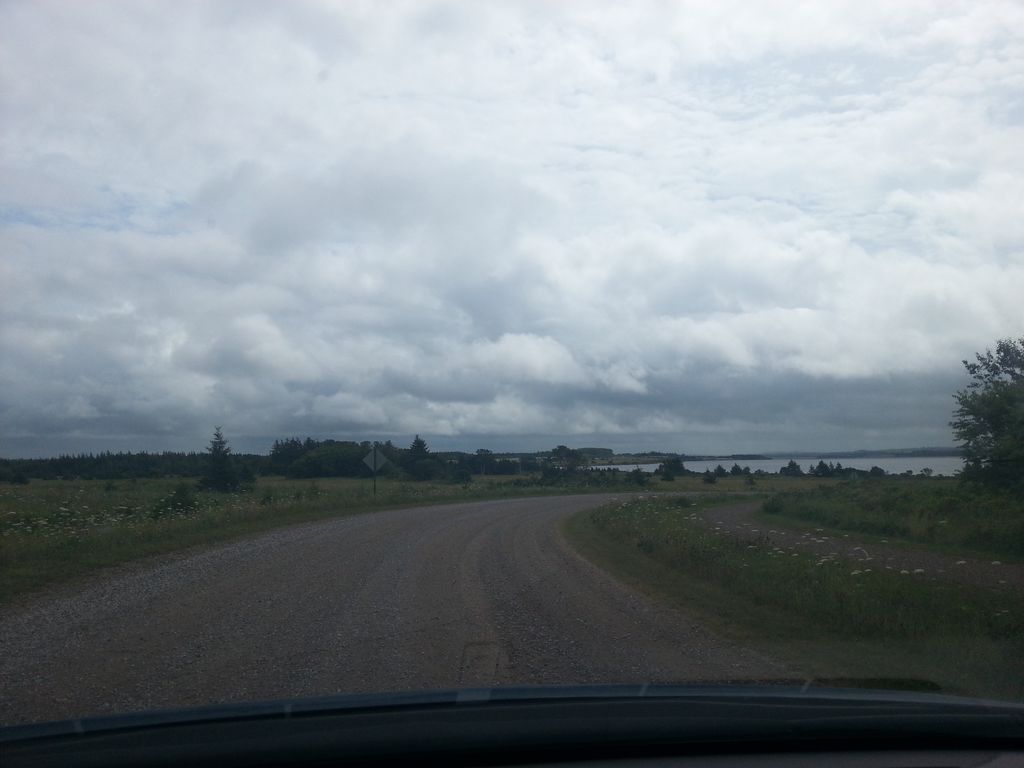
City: charlottetown